Interaction volume radius: 5 \u00c5
Interaction volume height: 25 \u00c5
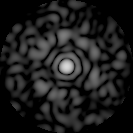
Disorder parameter: 0.8073